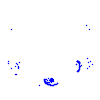
Particle: kaon